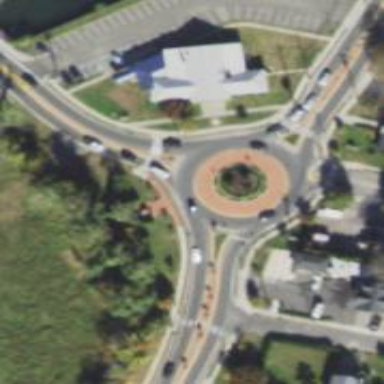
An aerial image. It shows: Primary highway with asphalt surface leading to roundabout.